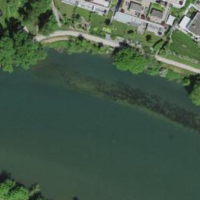
EUNIS habitat code: 15
Species observed at this site:
Centaurea scabiosa
Prunus padus